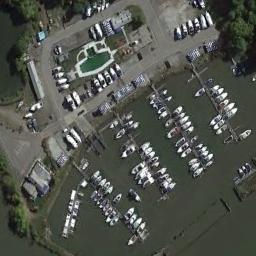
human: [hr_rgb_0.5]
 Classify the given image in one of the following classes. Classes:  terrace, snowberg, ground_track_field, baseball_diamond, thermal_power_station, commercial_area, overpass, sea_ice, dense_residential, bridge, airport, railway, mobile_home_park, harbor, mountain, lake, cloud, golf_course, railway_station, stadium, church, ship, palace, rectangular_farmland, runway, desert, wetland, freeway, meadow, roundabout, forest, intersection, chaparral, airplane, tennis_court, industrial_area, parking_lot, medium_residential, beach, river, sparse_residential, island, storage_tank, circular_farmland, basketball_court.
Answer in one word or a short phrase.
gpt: harbor